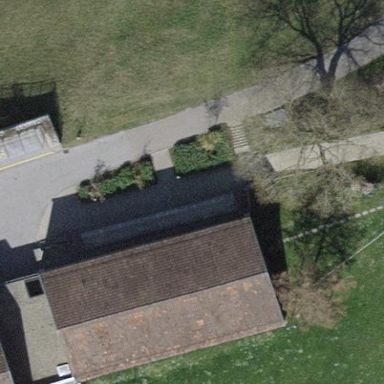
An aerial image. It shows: School building.